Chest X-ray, PA view. Patient: 75 years old, sex M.
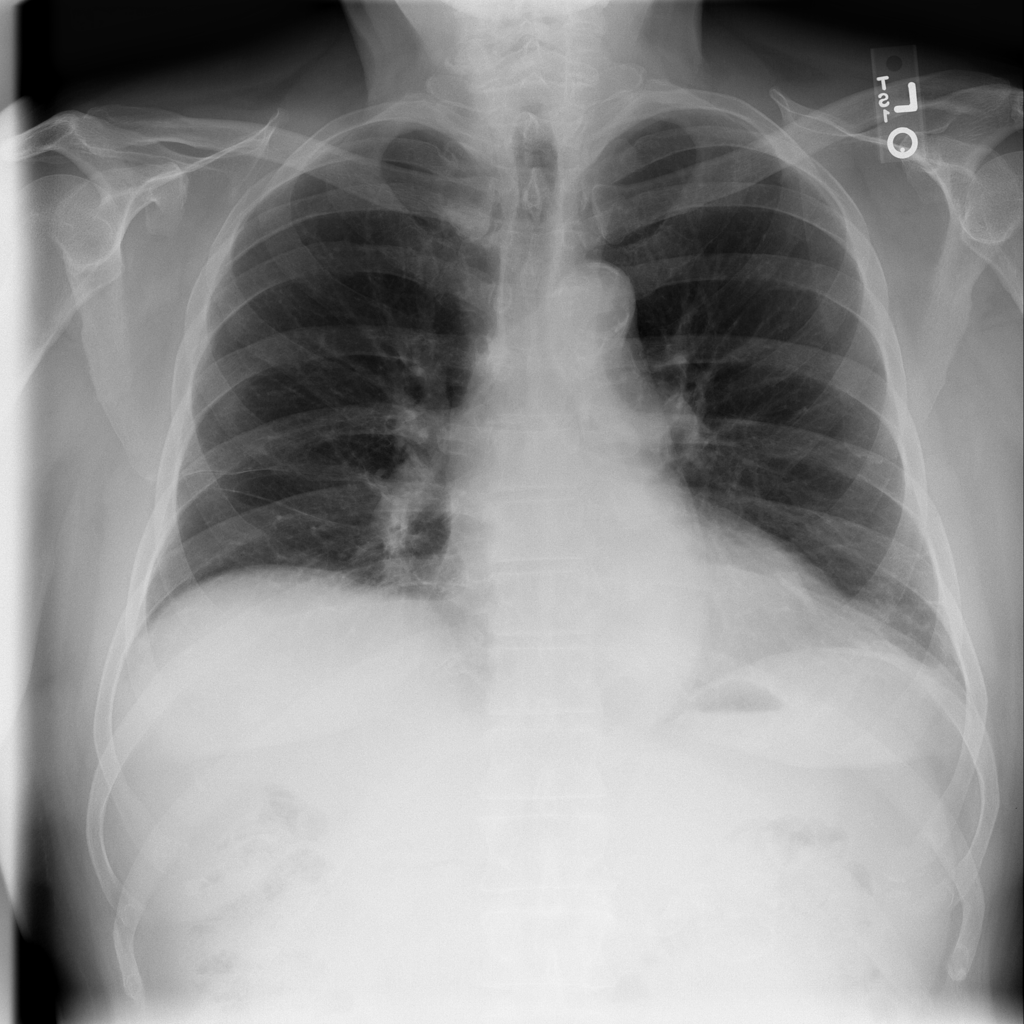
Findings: Fibrosis